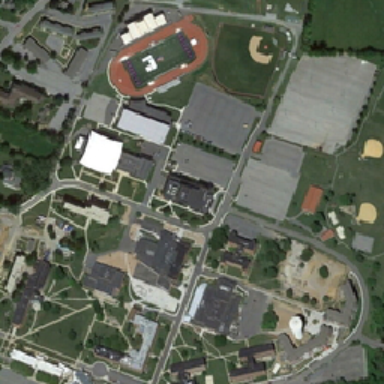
There are buildings playgrounds trees meadows roads .